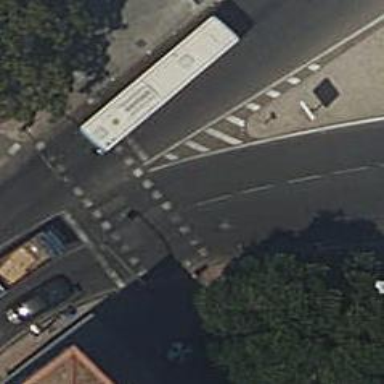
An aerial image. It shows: Road with traffic signals.